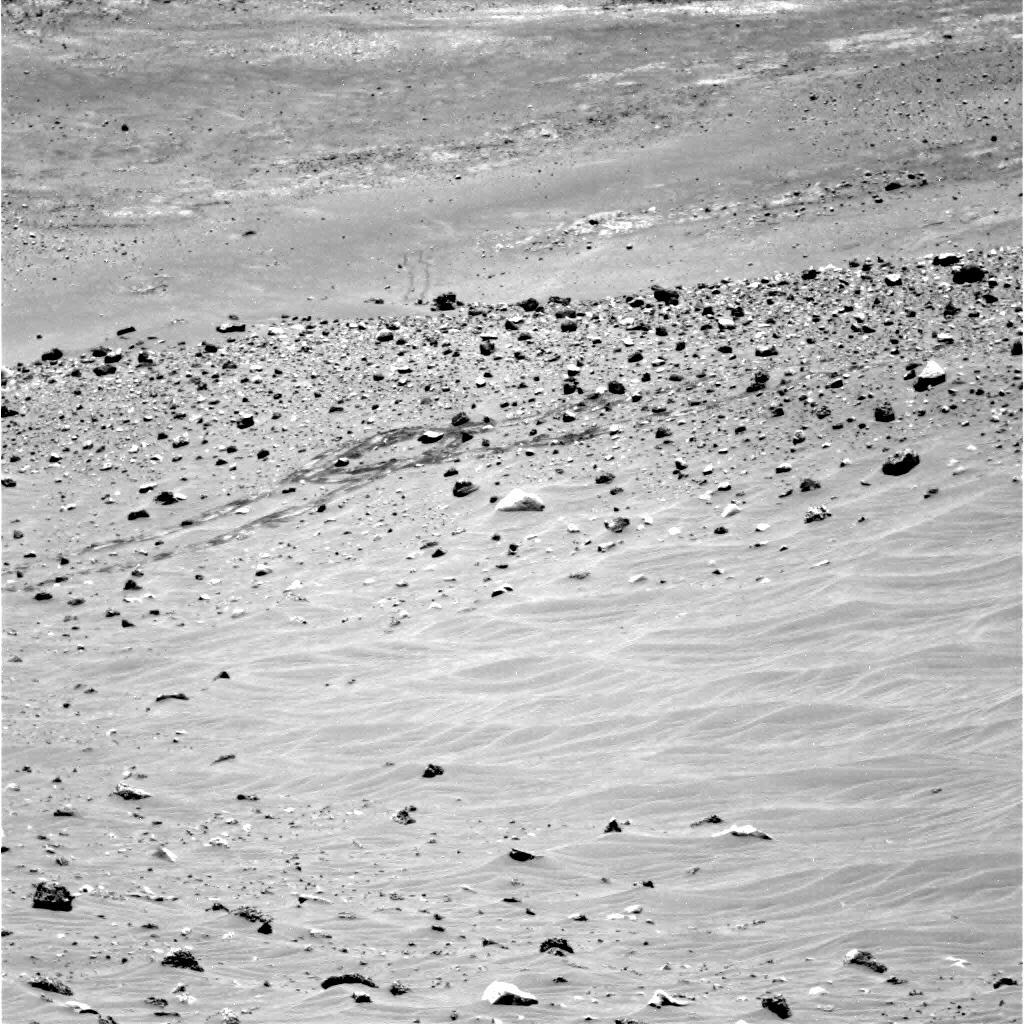
Terrain classes present: Gravel / Sand / Soil, Rock, Shadow